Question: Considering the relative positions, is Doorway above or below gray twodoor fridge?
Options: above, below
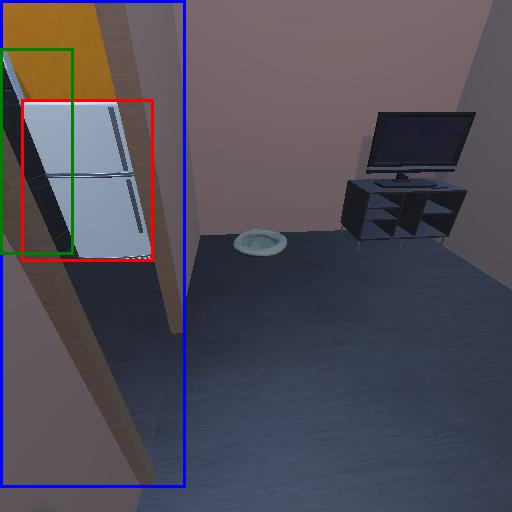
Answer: above